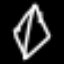
Label: diamond